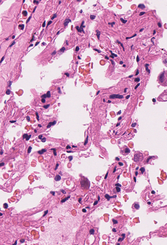
Tumor epithelial tissue: no
Tumor-associated stroma tissue: no
Normal tissue: yes